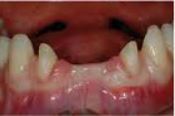
Condition: hypodontia